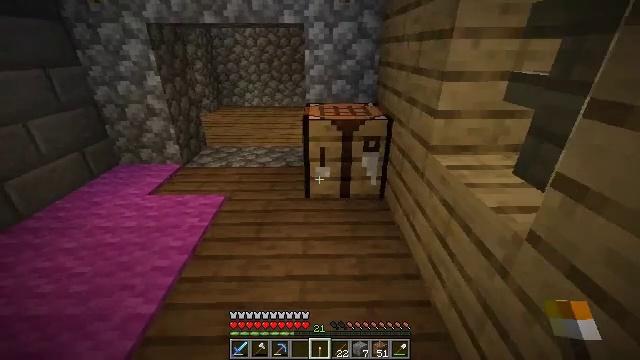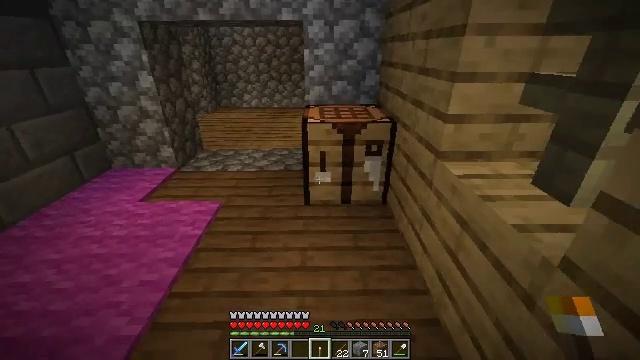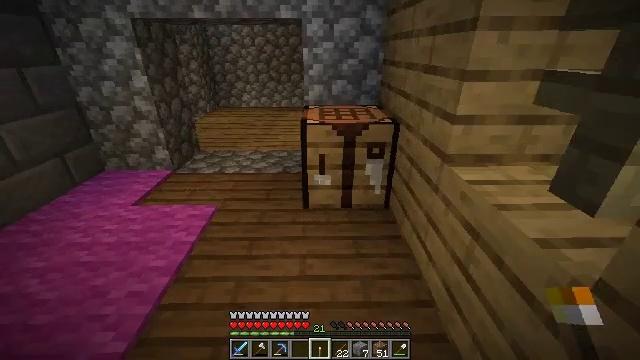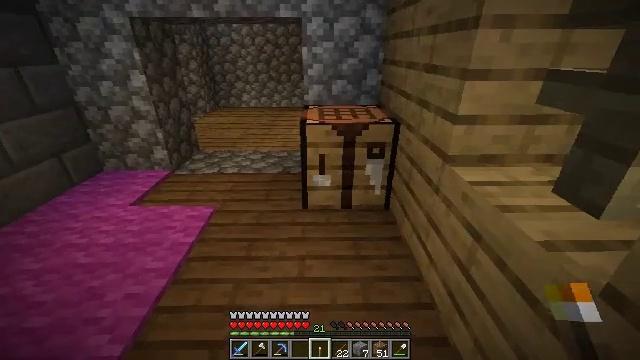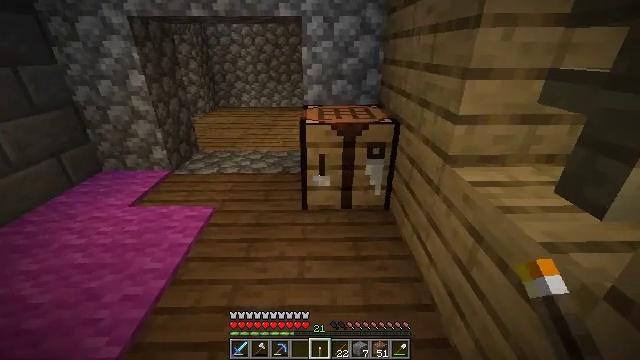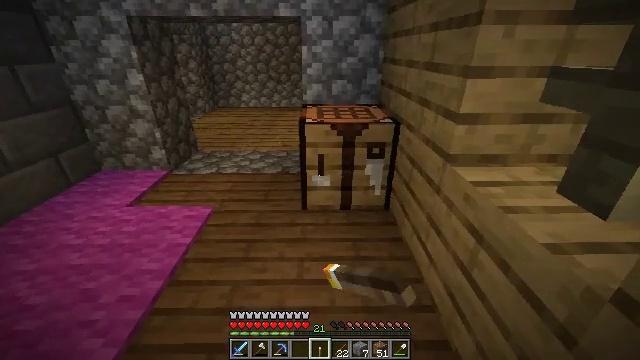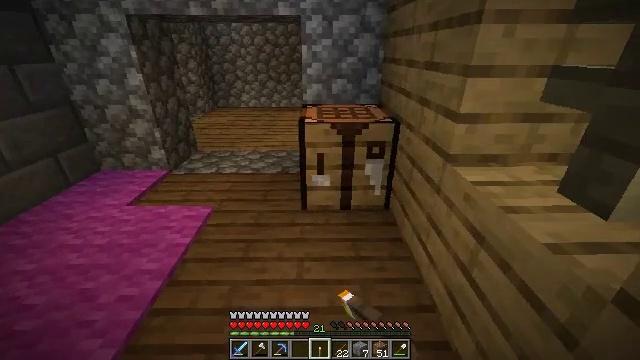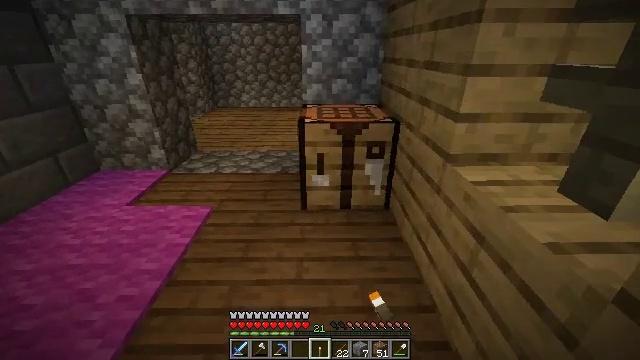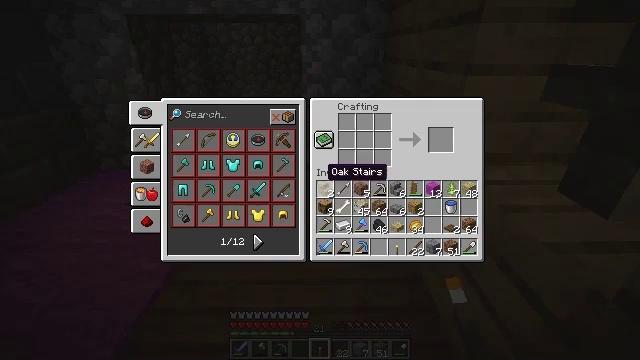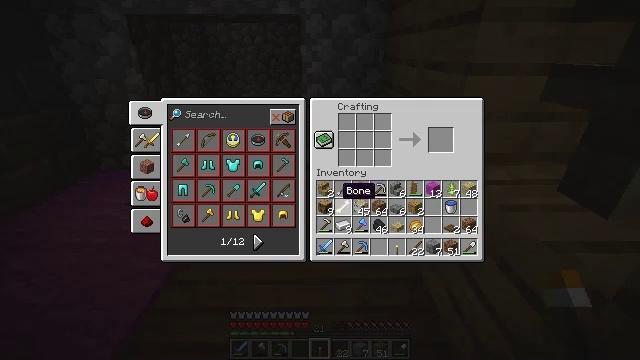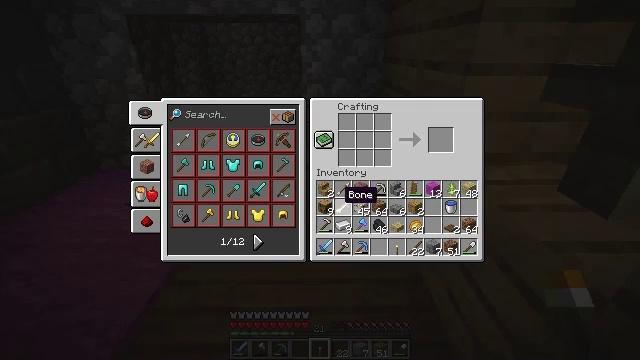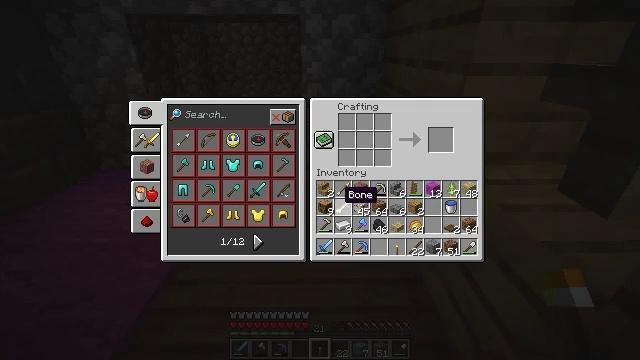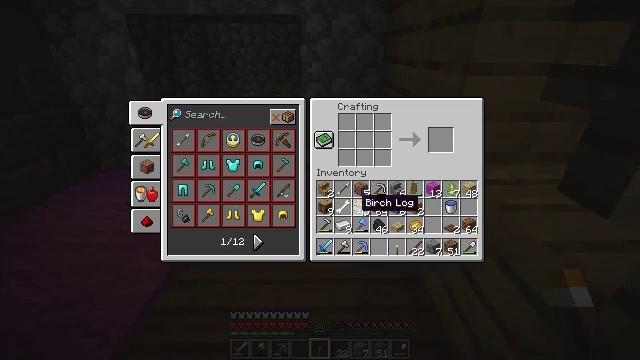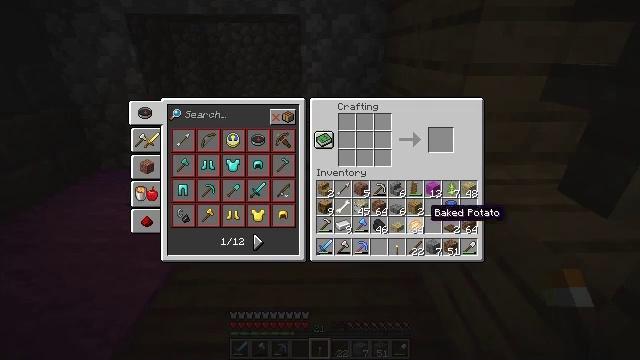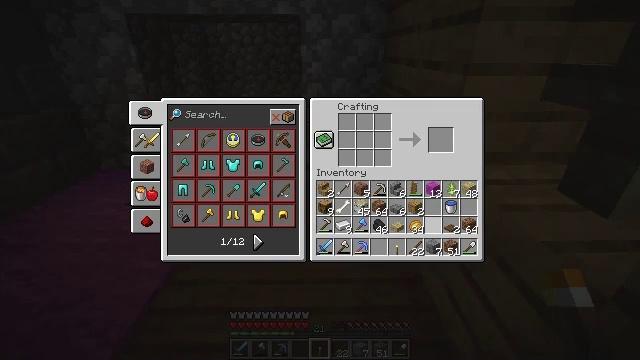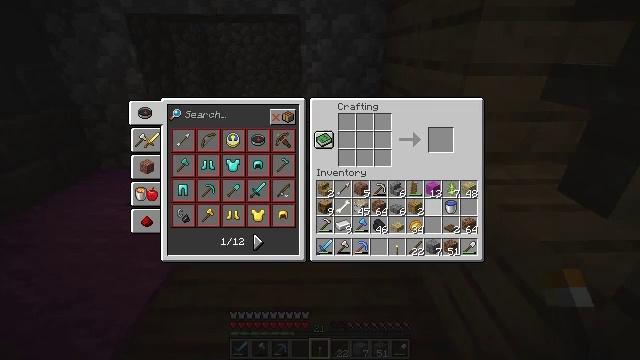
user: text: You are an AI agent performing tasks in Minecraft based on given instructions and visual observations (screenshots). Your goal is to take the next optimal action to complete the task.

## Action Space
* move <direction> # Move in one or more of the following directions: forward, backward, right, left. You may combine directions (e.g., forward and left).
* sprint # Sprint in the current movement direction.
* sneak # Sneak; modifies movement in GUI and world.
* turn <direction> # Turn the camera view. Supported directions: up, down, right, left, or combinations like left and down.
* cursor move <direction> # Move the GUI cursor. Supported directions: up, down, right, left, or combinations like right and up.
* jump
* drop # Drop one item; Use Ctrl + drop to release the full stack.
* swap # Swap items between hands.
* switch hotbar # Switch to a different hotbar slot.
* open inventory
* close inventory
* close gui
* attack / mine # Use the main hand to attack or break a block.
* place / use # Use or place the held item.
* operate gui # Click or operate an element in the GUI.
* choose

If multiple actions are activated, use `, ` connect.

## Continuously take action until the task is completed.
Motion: motion action
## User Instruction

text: Create a magenta carpet using magenta wool pieces.
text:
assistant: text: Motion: no_op
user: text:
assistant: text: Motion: no_op
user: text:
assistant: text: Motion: use / place
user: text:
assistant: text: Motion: no_op
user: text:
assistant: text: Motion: no_op
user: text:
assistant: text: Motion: no_op
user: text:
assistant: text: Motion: no_op
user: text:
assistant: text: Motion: open gui
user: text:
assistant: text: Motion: cursor move right and down
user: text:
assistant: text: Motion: no_op
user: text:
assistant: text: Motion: no_op
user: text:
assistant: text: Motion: cursor move right and down
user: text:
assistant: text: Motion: cursor move right and down
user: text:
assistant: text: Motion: cursor move right
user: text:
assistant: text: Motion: no_op
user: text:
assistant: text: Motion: cursor move up
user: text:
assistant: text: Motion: no_op
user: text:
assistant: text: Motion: no_op
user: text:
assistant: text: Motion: no_op
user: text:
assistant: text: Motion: no_op
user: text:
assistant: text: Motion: operate gui
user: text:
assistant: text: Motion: cursor move left and up
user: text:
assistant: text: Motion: no_op
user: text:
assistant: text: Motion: no_op
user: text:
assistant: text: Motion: cursor move left
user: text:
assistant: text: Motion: cursor move left
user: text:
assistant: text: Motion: no_op
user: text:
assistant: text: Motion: cursor move left
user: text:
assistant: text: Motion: no_op
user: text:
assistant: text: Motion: no_op